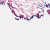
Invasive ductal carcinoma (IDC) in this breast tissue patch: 0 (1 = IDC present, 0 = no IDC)